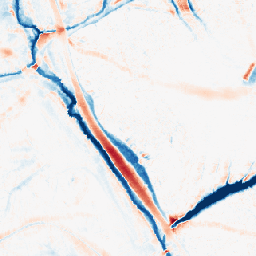
Category: morphological
Decomposition family: morphological_ellipse
Decomposition parameters: operation: average
width: 20
height: 20
Upsampling method: area
Upsampling parameters: scale: 8
Upsampling scale: 8